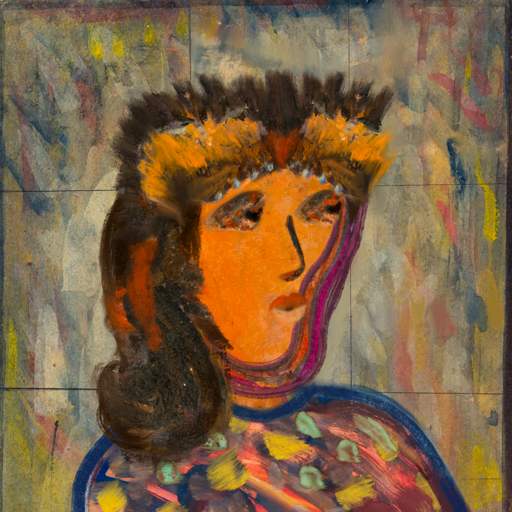
Background: GypsyMother, Head And Neck Side: Hypocrite_w_Hair, Face Side: Gypsy_Queen, Bust: Mother_And_Son_Mother, Hair Side: Gypsy_Queen, Head Accessory: Gypsy_Queen, Second Necklace: Blank, Necklace: Blank, Baby: Blank